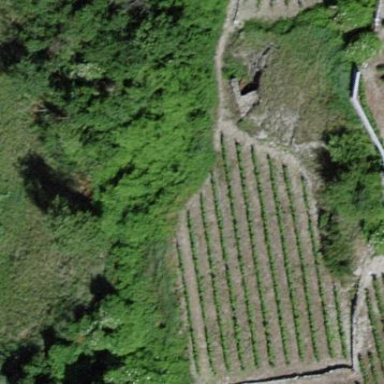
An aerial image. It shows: Vineyard with grape crops.